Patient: sex M, age 47
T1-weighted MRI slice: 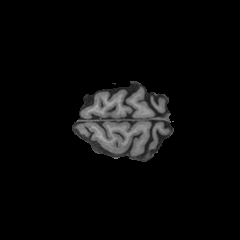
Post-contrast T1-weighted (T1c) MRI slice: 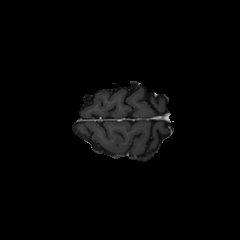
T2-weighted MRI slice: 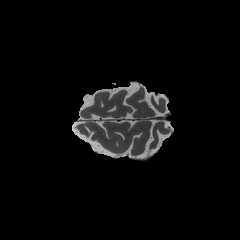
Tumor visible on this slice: no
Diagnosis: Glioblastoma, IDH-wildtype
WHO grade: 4